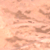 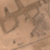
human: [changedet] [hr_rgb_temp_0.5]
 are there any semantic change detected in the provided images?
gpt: Some canals appear on the desert.